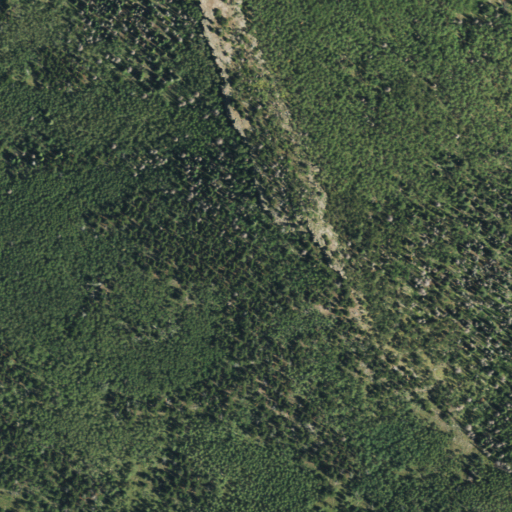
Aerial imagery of mountain in Colorado named Lion Point containing deciduous forest, evergreen forest, and mixed forest